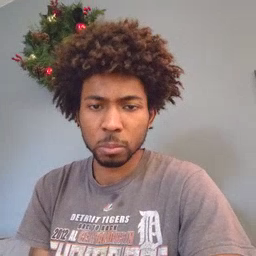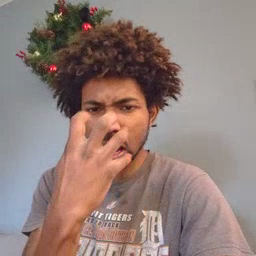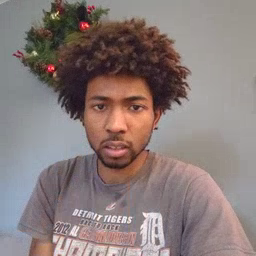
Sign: mad